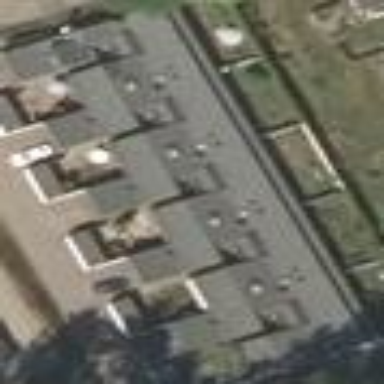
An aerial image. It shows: Terrace building with flat roof.